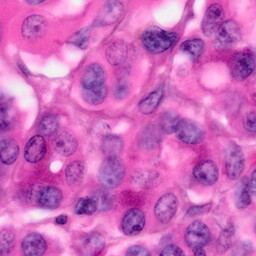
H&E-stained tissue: Pancreatic